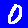
Digit: 0